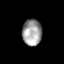
Tissue: prostate
Cell type: Fibroblasts
Senescence score: 0.7756
Nuclear area (px): 503
Mean DAPI intensity: 156.256